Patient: sex M, age 47
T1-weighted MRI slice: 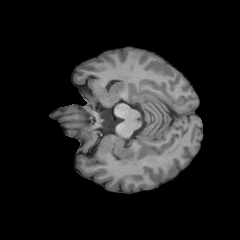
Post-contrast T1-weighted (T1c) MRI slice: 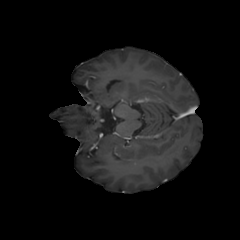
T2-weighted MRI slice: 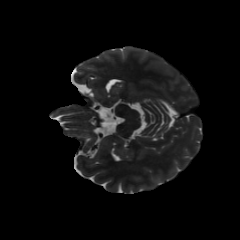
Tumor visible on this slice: no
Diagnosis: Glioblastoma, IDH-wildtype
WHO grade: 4